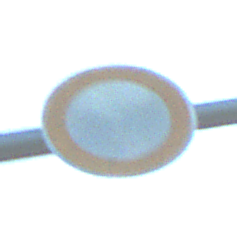
Verkehrszeichen: VerbotFahrzeugeAllerArt
Umgebung: Outdoor, Nature
Tageszeit: MorningAfternoon
Wetter: Clear
Licht: Natural
Jahreszeit: NotSpecified
Kontrast: HighContrast